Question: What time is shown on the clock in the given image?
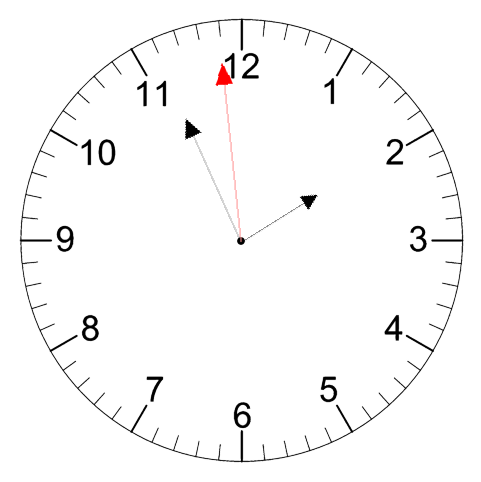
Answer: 01:55:59